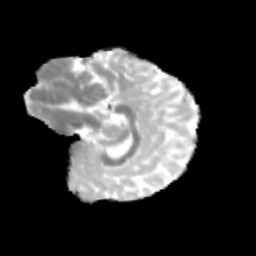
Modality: MD
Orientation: sagittal
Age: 11
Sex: female
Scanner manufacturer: siemens
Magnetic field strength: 3 T
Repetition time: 3.8 s
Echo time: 0.07 s